Question: I've got an R summary table like so:
'''
employee salary startdate
John Doe :1 Min. :21000 Min. :2007-03-14
Jolie Hope:1 1st Qu.:22200 1st Qu.:2007-09-18
Peter Gynn:1 Median :23400 Median :2008-03-25
Mean :23733 Mean :2008-10-02
3rd Qu.:25100 3rd Qu.:2009-07-13
Max. :26800 Max. :2010-11-01
'''
and I need to produce an output csv file like so:
'''
employee,,salary,,startdate,,
John Doe,1,Min.,21000,Min.,2007-03-14
Jolie Hope,1,1st Qu.,22200,1st Qu.,2007-09-18
Peter Gynn,1,Median,23400,Median,2008-03-25
,,Mean,23733,Mean,2008-10-02
,,3rd Qu.,25100,3rd Qu.,2009-07-13
,,Max.,26800,Max.,2010-11-01
'''
so that in excel it looks something like this:

However it doesn't suffice to split the fields by one or more white spaces,
'''
awk -F "[ ]+" '{ print $3 }'
'''
It works for the header, but not for the remaining lines:
'''
salary
Doe
Hope:1
Gynn:1
:23733
Qu.:25100
:26800
'''
Is this problem solvable using awk (and maybe sed)?
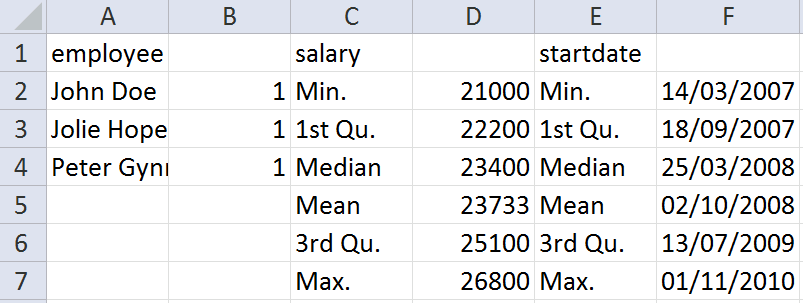
Answer: This uses GNU awk for FIELDWIDTHS, etc. and relies on the first line of input after the header always having all fields populated. It includes the positions that are just ':'s as output fields, I expect you can figure out how to skip those if you do want to use this solution:
'''
$ cat tst.awk
BEGIN { OFS="," }
NR==1 {
for (i=1;i<=NF;i++) {
printf "%s%s", $i, (i<NF?OFS OFS OFS:ORS)
}
next
}
NR==2 {
tail = $0
while ( match(tail,/([^:]+):(\S+(\s+|$))/,a) ) {
FIELDWIDTHS = FIELDWIDTHS length(a[1]) " 1 " length(a[2]) " "
tail = substr(tail,RSTART+RLENGTH)
}
$0 = $0
}
{
for (i=1;i<=NF;i++) {
gsub(/^\s+|\s+$/,"",$i)
}
print
}
$ awk -f tst.awk file
employee,,,salary,,,startdate
John Doe,:,1,Min.,:,21000,Min.,:,2007-03-14
Jolie Hope,:,1,1st Qu.,:,22200,1st Qu.,:,2007-09-18
Peter Gynn,:,1,Median,:,23400,Median,:,2008-03-25
,,,Mean,:,23733,Mean,:,2008-10-02
,,,3rd Qu.,:,25100,3rd Qu.,:,2009-07-13
,,,Max.,:,26800,Max.,:,2010-11-01
'''